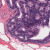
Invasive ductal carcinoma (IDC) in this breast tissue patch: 0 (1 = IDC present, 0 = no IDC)